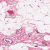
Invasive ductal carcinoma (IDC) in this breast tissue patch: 0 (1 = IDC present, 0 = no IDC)